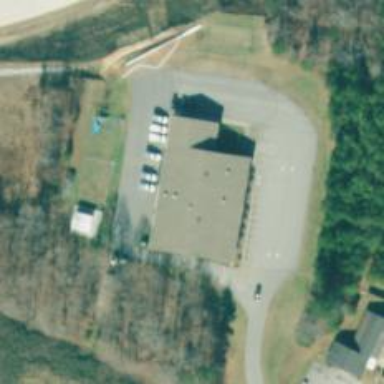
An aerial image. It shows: Animal shelter.